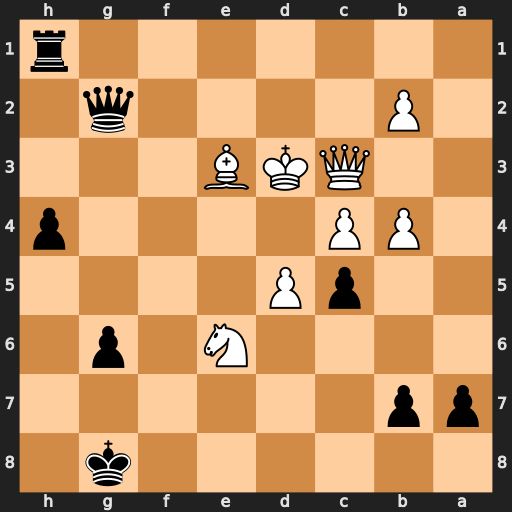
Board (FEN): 6k1/pp6/4N1p1/2pP4/1PP4p/2QKB3/1P4q1/7r
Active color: b
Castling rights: -
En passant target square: -
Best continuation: Qf1+ Kc2 Qd1#